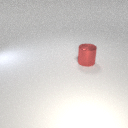
large red metal cylinder